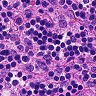
Metastatic tissue present: no